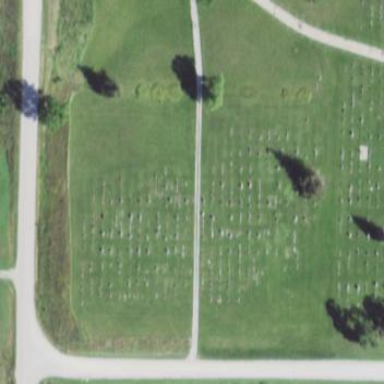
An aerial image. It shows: Cemetery.